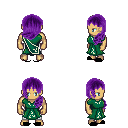
a pixel art fantasy rpg character, male body template, human, tanned skin, sash dress, white pants, purple left-swept hairstyle, black slippers, four views (front, back, left, right), 2x2 character sprite sheet, small pixel art, hard edges, no anti-aliasing